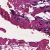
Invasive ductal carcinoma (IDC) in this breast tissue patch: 1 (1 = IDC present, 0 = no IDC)